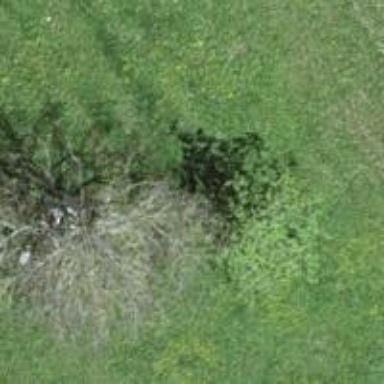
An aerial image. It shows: Beautiful tree in nature.